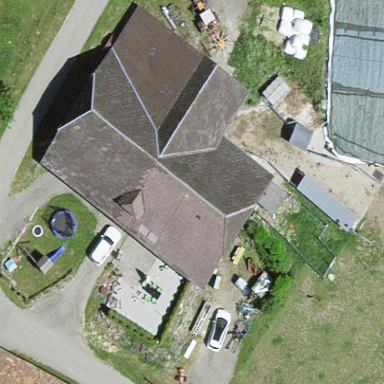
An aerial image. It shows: Farm building.